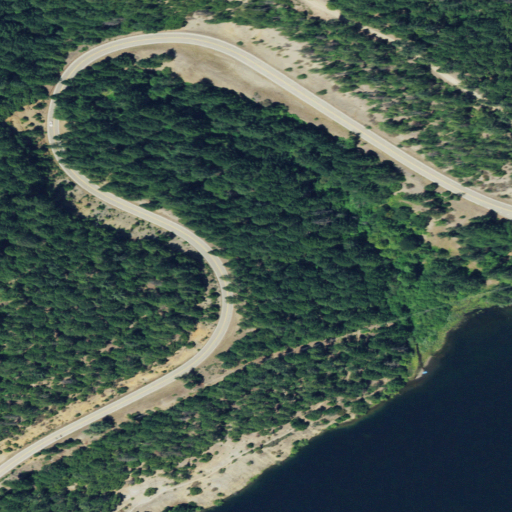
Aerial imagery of valley in California named Baker Gulch containing evergreen forest, open development, low intensity development, open water, shrub, deciduous forest, and medium intensity development